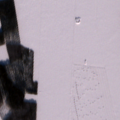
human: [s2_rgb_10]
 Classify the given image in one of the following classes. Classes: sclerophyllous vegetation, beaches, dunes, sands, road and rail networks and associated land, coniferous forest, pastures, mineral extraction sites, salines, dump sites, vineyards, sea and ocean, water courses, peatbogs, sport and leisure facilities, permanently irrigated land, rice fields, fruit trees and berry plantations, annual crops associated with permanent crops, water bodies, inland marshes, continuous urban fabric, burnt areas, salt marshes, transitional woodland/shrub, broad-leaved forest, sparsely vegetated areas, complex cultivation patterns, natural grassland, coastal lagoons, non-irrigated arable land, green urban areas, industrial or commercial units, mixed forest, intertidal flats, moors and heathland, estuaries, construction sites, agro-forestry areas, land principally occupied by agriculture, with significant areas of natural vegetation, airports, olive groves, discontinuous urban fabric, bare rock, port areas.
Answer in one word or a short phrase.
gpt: non-irrigated arable land, land principally occupied by agriculture, with significant areas of natural vegetation, mixed forest